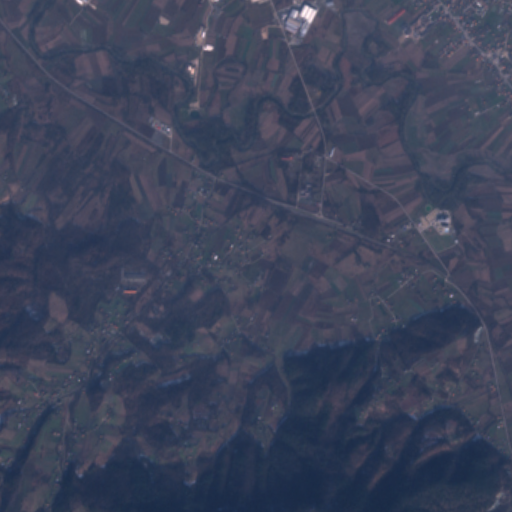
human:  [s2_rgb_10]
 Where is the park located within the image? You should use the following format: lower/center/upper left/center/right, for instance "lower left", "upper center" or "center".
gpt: The park is located in the lower left of the image.
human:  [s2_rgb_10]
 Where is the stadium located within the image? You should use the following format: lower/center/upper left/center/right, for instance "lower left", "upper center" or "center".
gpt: The stadium is located in the upper right of the image.
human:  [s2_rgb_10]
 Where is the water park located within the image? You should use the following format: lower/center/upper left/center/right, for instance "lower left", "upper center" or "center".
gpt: The water park is located in the center right of the image.
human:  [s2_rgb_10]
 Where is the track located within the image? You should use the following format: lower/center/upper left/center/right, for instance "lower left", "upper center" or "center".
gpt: There is no track in the image.